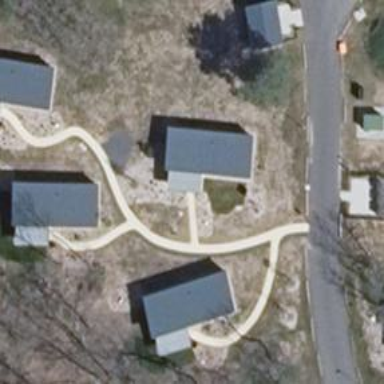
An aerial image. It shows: Concrete footway.